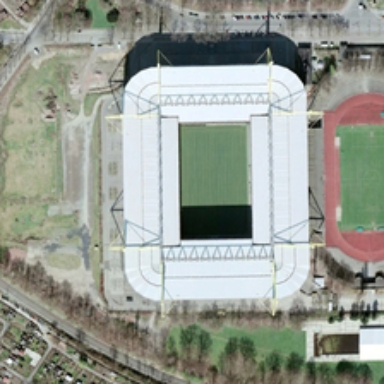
A stadium and a playground are surrounded by three roads with green trees in two sides of it .